Question: In <URL> answer I got wrong ripple animation. Do you know how to create ripple with rounded corners using Jetpack Compose?
With default ripple I have this:

Code:
'''
Card(shape = RoundedCornerShape(30.dp),
border = BorderStroke(width = 2.dp, color = buttonColor(LocalContext.current)),
backgroundColor = backColor(LocalContext.current),
modifier = Modifier
.fillMaxWidth()
.padding(10.dp)
.clickable(
interactionSource = remember { MutableInteractionSource() },
indication = rememberRipple(radius = 30.dp)
) { show = !show }
) { ... } //Show is animation of other element.
'''
//If I put radius of ripple 200 dp(it's a height of card) ripple works not normal.
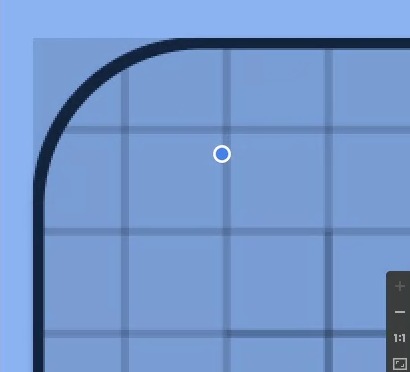
Answer: Starting with M2 <URL> you can solve this issue using the 'onClick' lambda parameter in the 'Card' instead of the 'clickable' modifier:
'''
Card(
shape = RoundedCornerShape(30.dp),
modifier = Modifier
.fillMaxWidth()
.padding(10.dp),
onClick = { show = !show }
){
//card content
}
'''
If you need the 'clickable' or the 'combinedClickable' modifier you have to use the variant the 'onClick' parameter and to apply also the 'clip' modifier to the 'Card' using the same 'Card' shape:
'''
val shape = RoundedCornerShape(30.dp)
Card(
shape = shape,
modifier = Modifier
//...height, width, padding
.clip(shape)
.combinedClickable(
onLongClick = { /** do something */ },
onClick = { /** do something */ }
)
){
//card content
}
'''
With M3 'Card' you can do the same.
---
Until '1.0.0-beta07' applying a '.clickable' modifier to the 'Card' the ripples aren't clipped by the bounds of the layout.
As workaround you can apply the '.clickable' modifier to the content of the Card (for example a 'Box'):
'''
Card(
shape = RoundedCornerShape(30.dp),
border = BorderStroke(width = 2.dp, color = Color.Blue),
backgroundColor = Color.White,
modifier = Modifier
.fillMaxWidth()
.padding(10.dp)
) {
Box(Modifier
.clickable(
onClick = { /* ...*/ }
)
){
Text("Text")
}
}
'''